Interaction volume radius: 10 \u00c5
Interaction volume height: 20 \u00c5
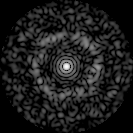
Disorder parameter: 0.8235